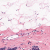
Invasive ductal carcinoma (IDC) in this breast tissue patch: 0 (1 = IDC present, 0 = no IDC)